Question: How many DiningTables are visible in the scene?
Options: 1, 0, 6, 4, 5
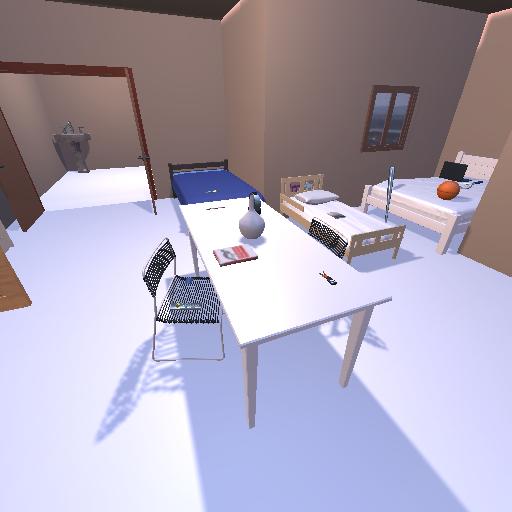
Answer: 1